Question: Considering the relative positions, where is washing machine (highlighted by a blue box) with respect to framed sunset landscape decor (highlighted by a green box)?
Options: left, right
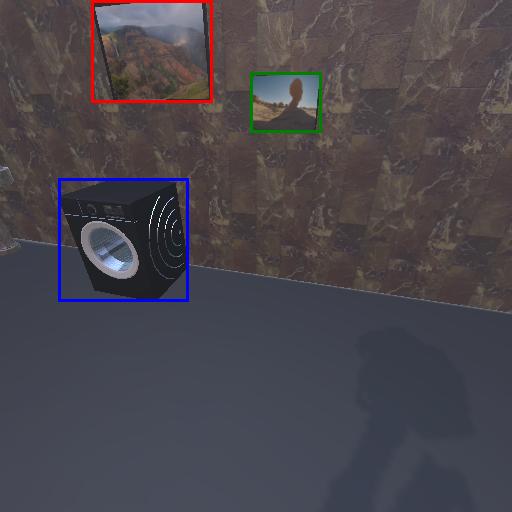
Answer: left